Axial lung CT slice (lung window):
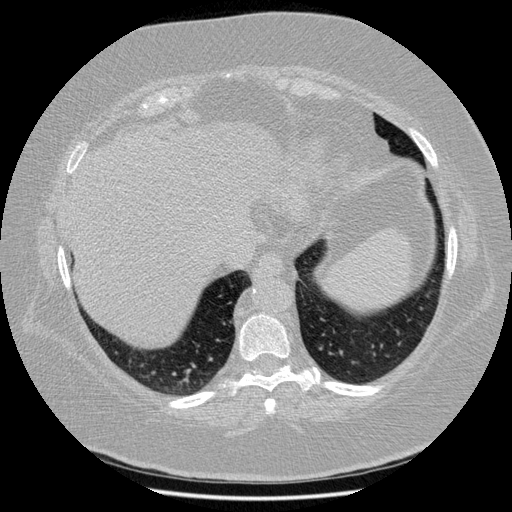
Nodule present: no